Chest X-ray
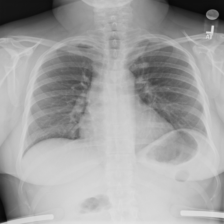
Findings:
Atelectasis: negative
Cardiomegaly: negative
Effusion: negative
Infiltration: negative
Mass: negative
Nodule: negative
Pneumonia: negative
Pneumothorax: negative
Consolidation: negative
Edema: negative
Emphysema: negative
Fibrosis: negative
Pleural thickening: negative
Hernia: negative